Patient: sex M, age 57
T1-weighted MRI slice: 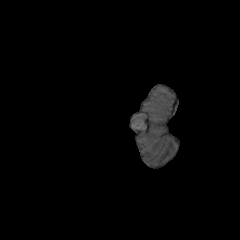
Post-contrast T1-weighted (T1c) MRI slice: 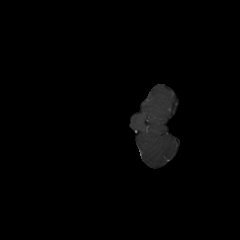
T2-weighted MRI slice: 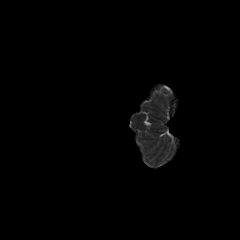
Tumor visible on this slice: no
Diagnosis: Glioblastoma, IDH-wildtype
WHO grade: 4